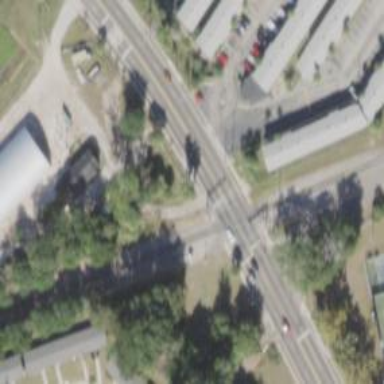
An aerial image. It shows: Level crossing with lights at railway intersection.